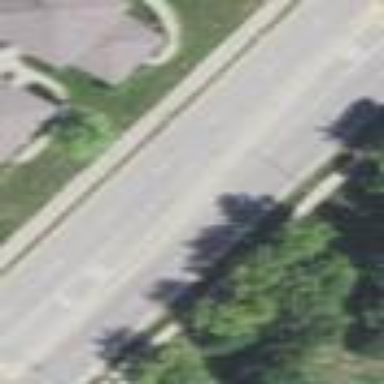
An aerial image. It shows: Kerb barrier.